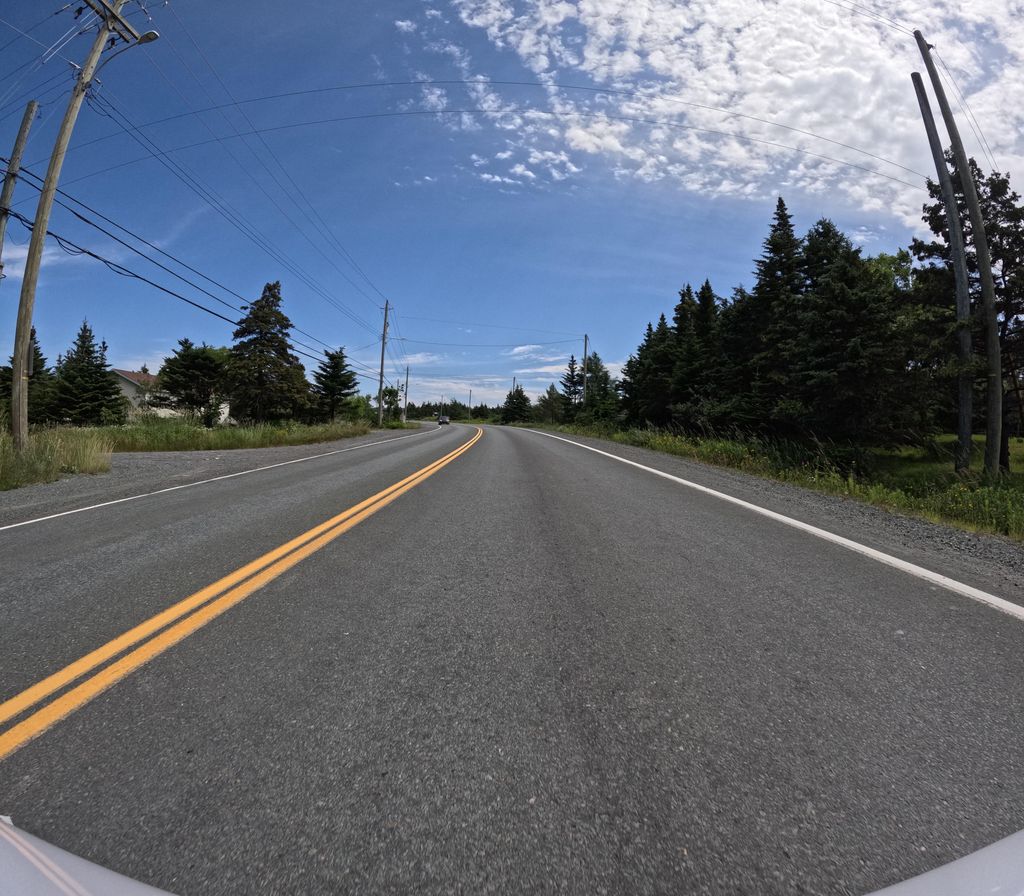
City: st_johns